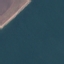
Land use / land cover class: SeaLake